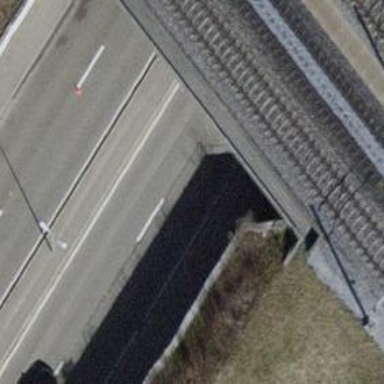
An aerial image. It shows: Tunnel for cycleway with asphalt surface.